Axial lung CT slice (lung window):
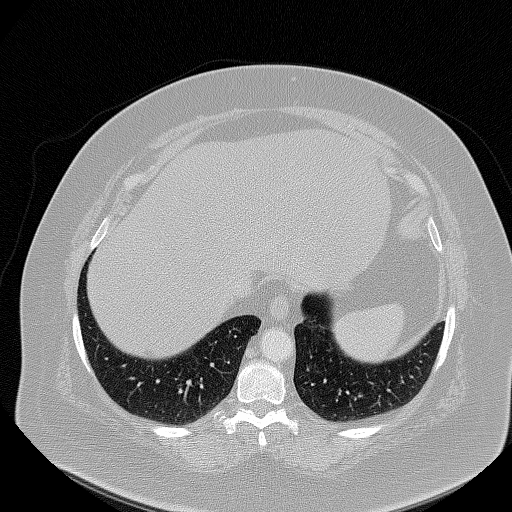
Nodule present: no